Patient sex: M
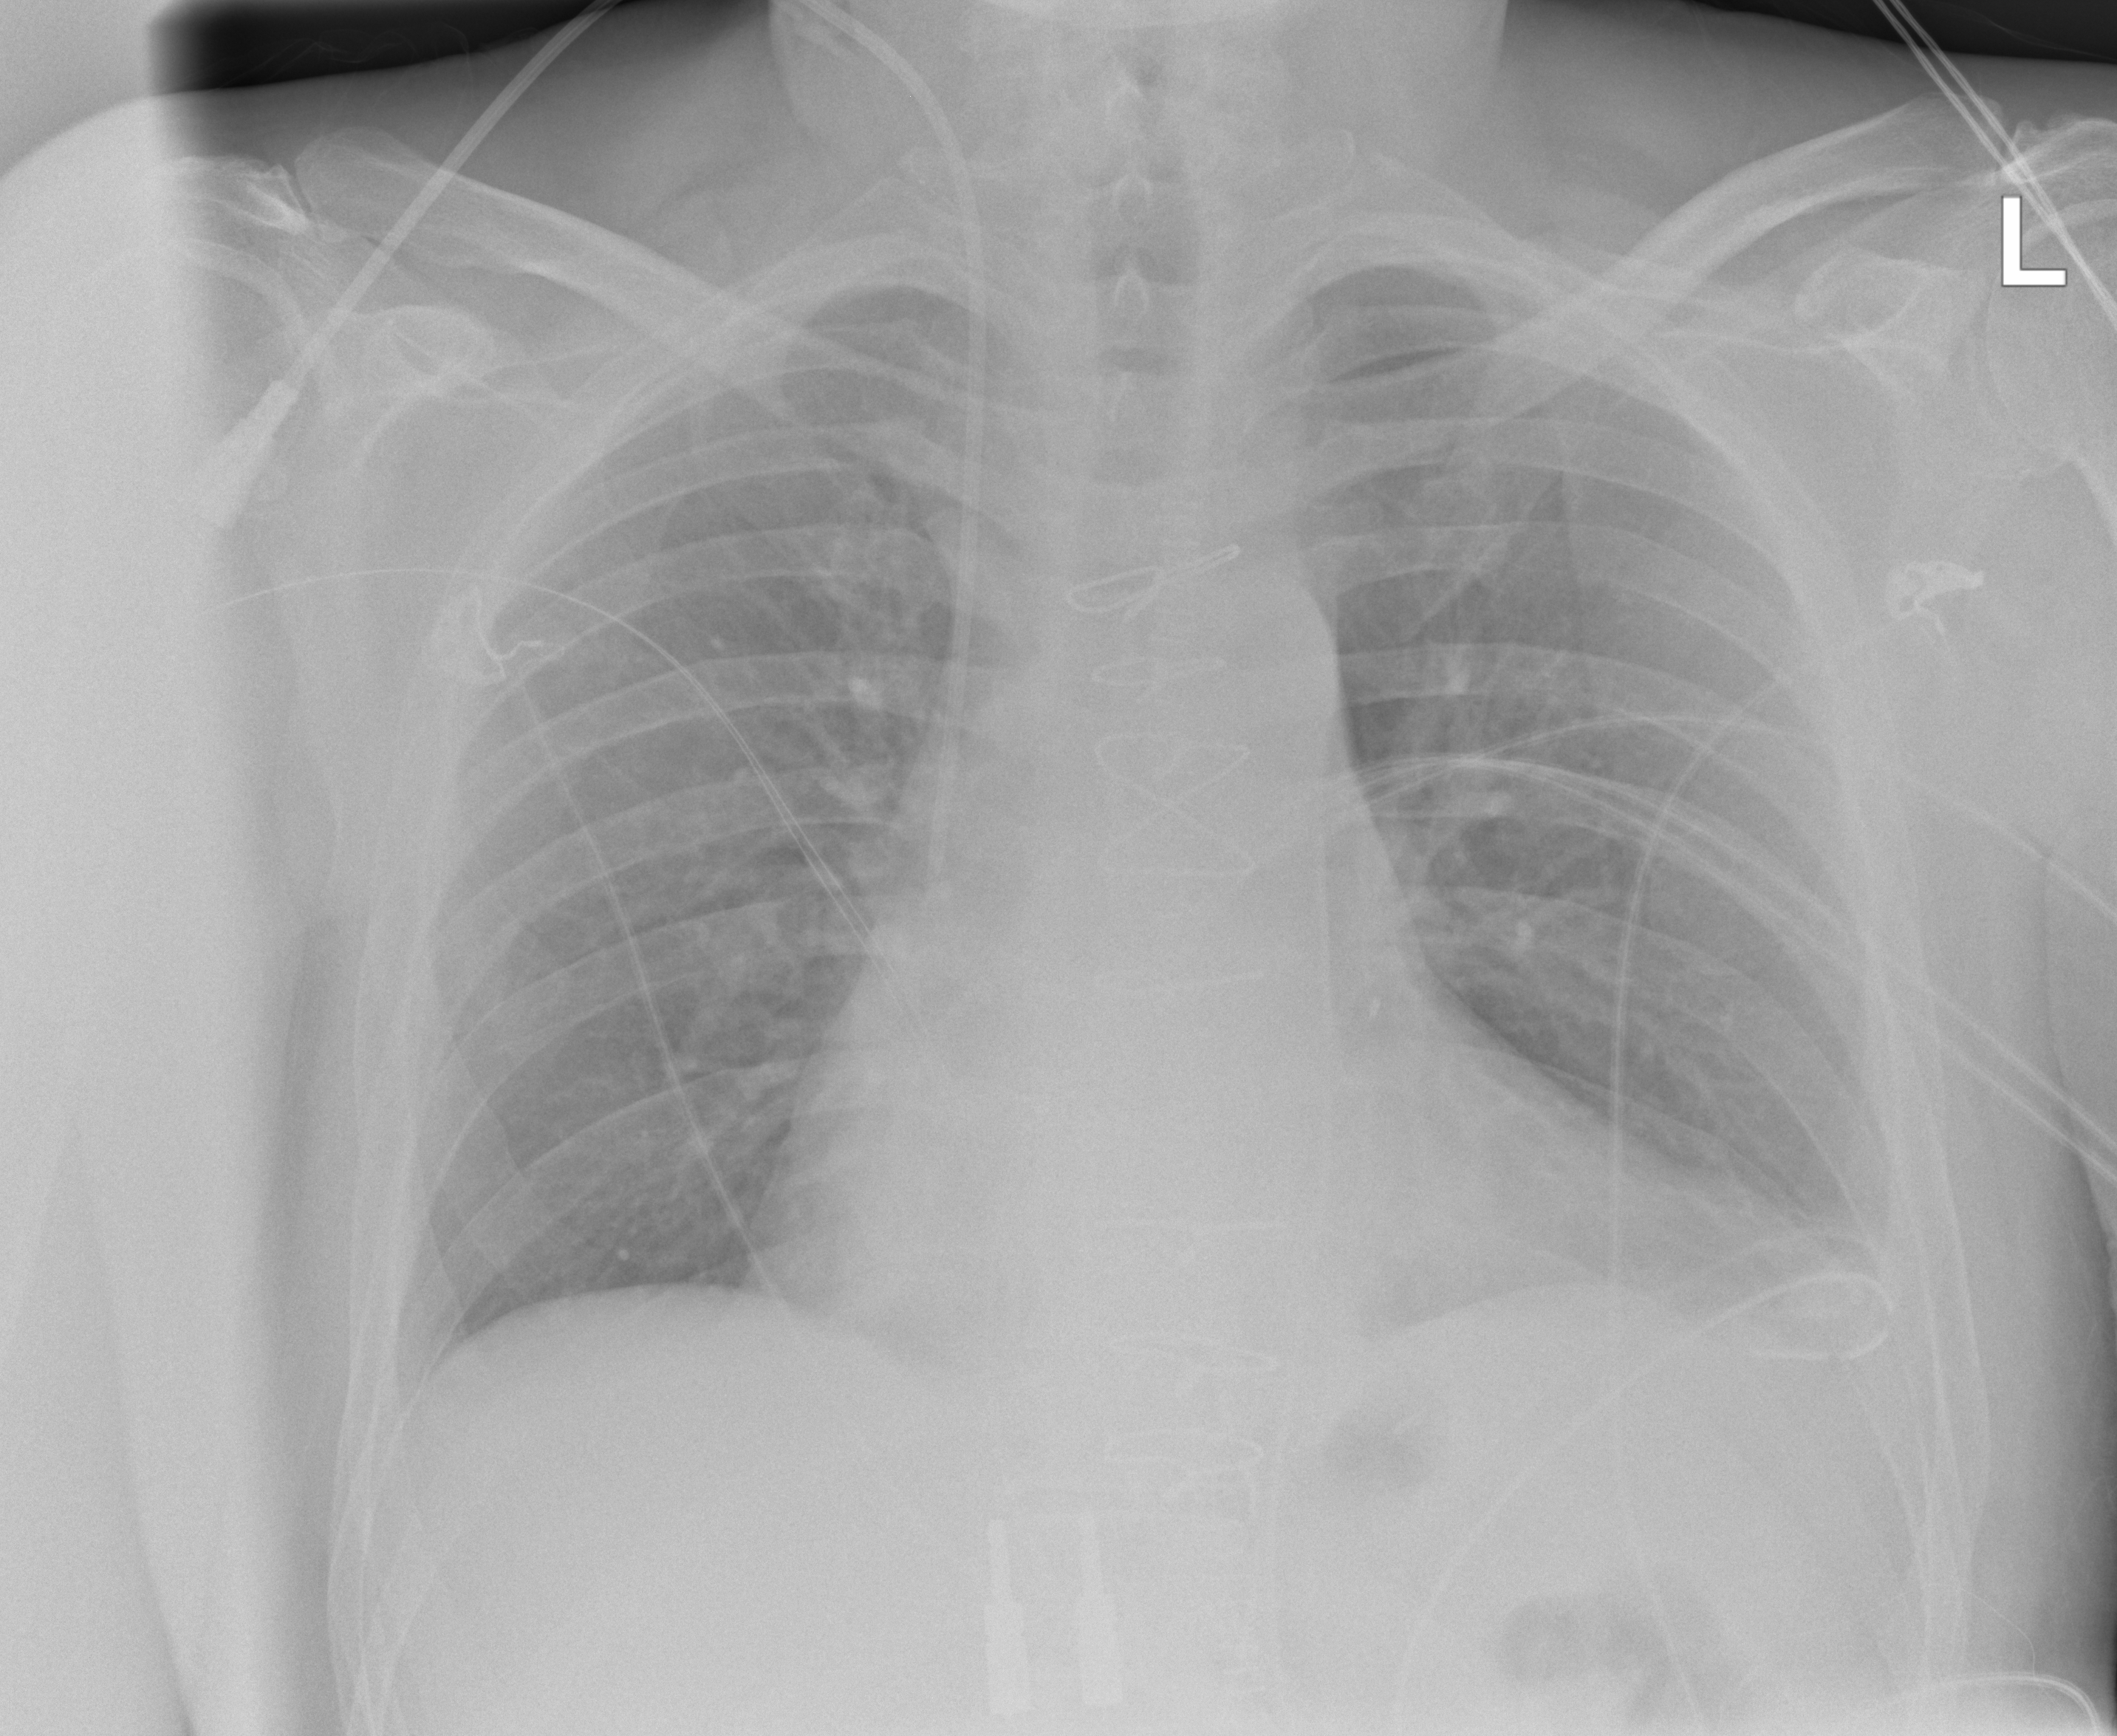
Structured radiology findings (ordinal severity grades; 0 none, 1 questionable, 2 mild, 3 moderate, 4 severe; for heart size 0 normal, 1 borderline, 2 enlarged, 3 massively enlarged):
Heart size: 1
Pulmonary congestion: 0
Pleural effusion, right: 0
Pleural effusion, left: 2
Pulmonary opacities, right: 0
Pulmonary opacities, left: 0
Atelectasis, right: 0
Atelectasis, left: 2